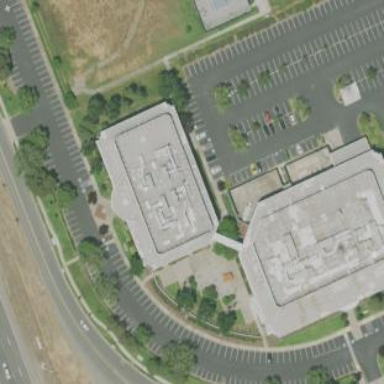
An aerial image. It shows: Commercial building.